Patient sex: M
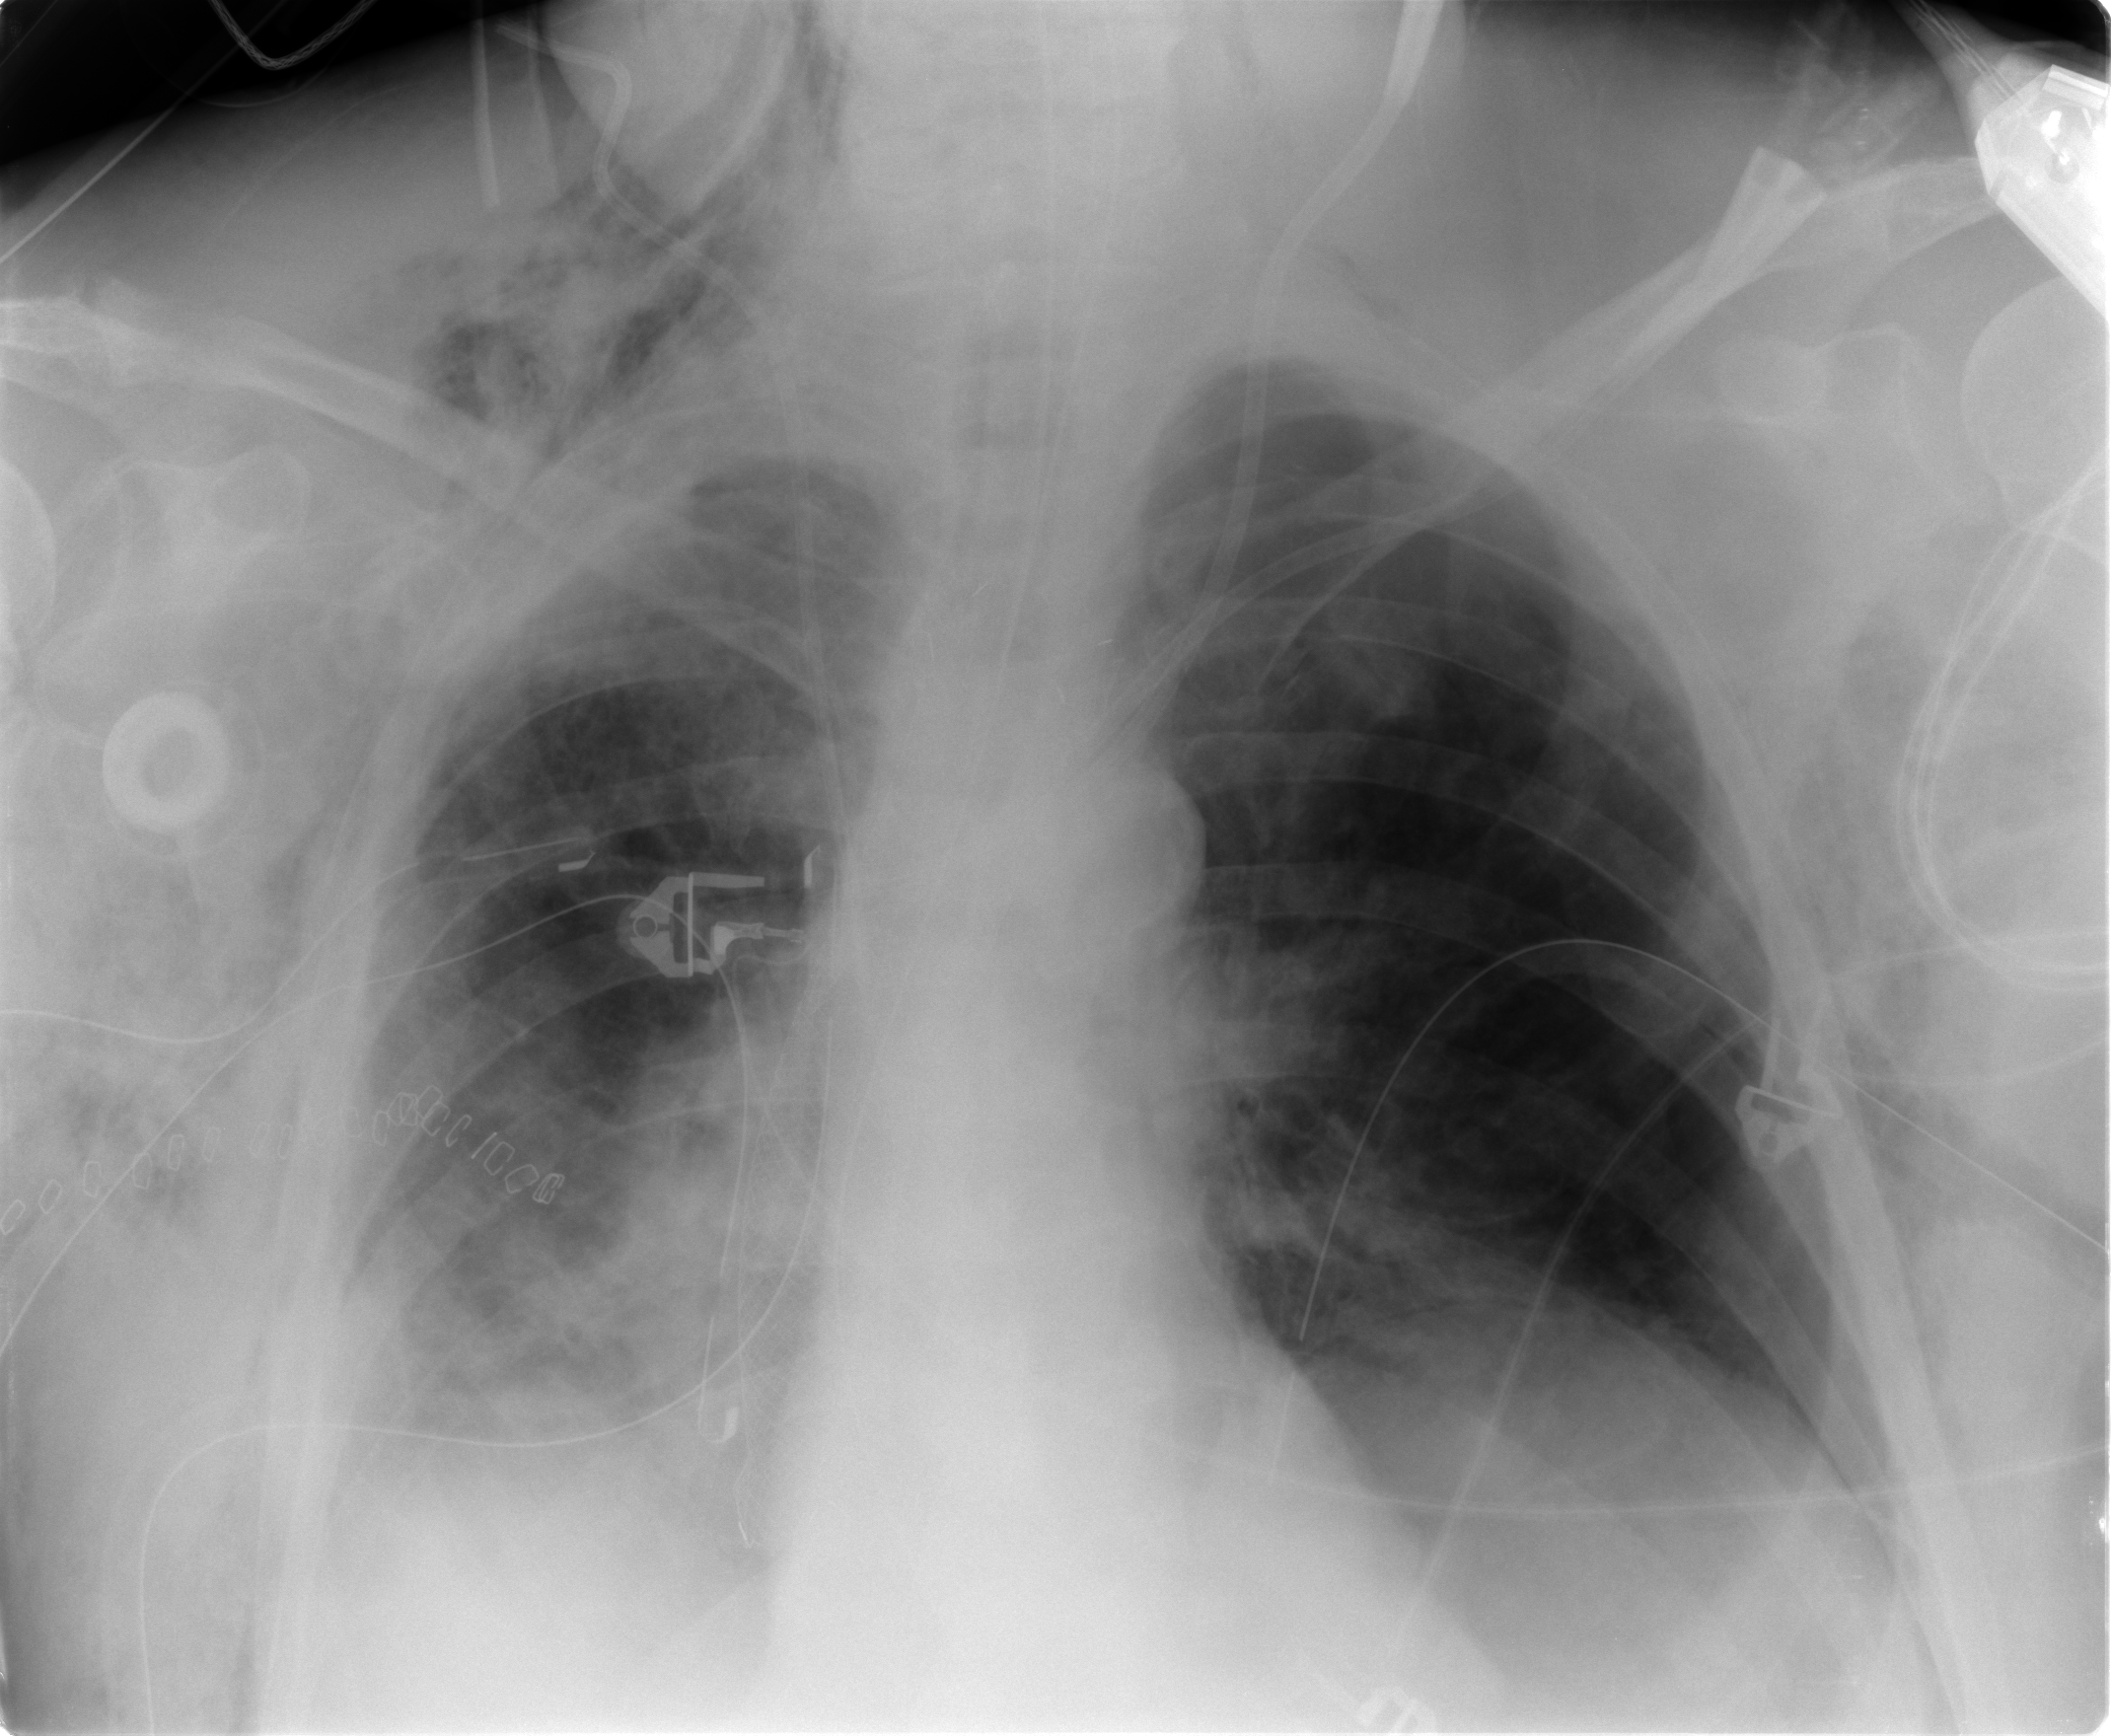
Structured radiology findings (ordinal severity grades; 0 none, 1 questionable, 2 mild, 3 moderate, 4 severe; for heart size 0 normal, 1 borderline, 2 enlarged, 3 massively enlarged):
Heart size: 0
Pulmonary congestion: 0
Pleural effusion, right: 2
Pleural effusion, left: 0
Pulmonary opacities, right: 2
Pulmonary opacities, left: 0
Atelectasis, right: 2
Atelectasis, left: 2